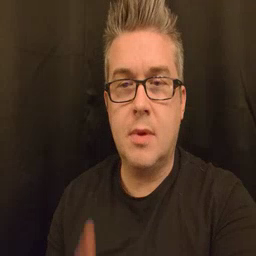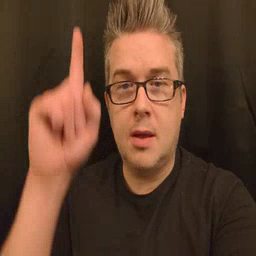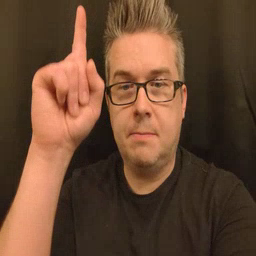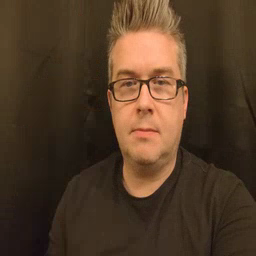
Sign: up